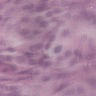
Metastatic tissue present: yes